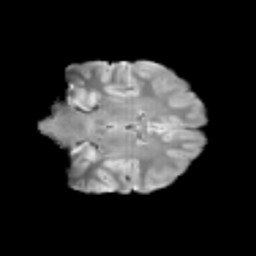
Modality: T2w
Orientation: coronal
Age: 14
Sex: female
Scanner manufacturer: siemens
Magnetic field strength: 3 T
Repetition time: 3.8 s
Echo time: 0.07 s